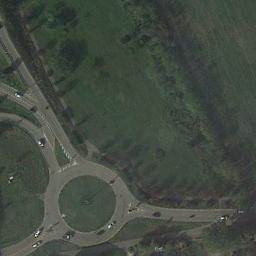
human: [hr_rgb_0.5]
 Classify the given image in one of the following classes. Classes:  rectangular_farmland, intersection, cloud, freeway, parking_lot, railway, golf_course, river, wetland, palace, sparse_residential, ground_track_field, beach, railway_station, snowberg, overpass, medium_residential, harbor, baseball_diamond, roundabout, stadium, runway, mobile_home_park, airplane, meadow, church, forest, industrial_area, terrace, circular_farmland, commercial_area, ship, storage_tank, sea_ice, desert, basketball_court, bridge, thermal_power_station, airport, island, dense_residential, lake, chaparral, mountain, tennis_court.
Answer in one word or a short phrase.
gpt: roundabout